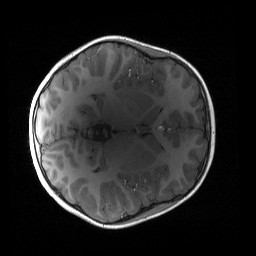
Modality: T1w
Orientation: axial
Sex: female
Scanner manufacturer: siemens
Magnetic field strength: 3 T
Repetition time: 1.9 s
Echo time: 0.00243 s